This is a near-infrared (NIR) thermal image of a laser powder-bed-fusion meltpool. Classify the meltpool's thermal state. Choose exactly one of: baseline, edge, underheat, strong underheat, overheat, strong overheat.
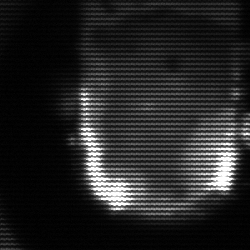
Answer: baseline